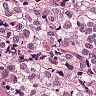
Metastatic tissue present: yes